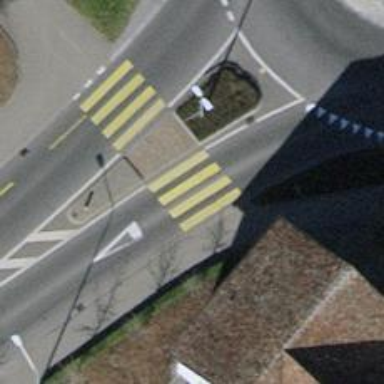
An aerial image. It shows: Marked pedestrian crossing with zebra designation and central island.